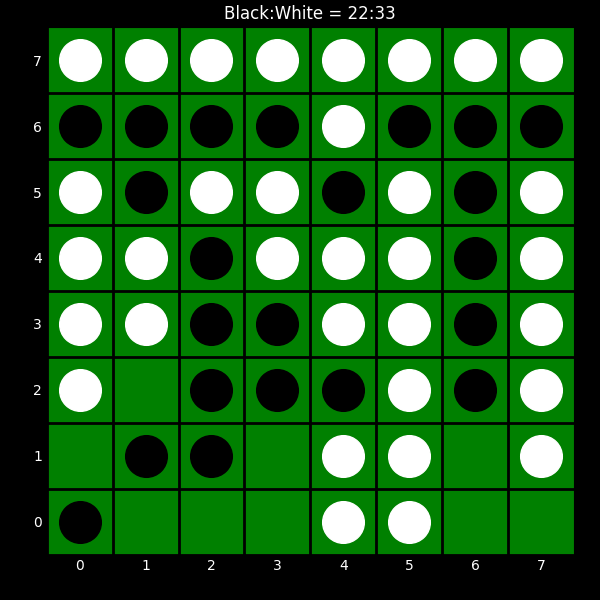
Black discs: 22
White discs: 33